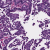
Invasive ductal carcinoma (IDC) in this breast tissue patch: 1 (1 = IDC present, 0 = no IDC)